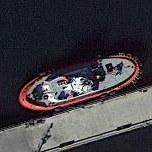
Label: civil